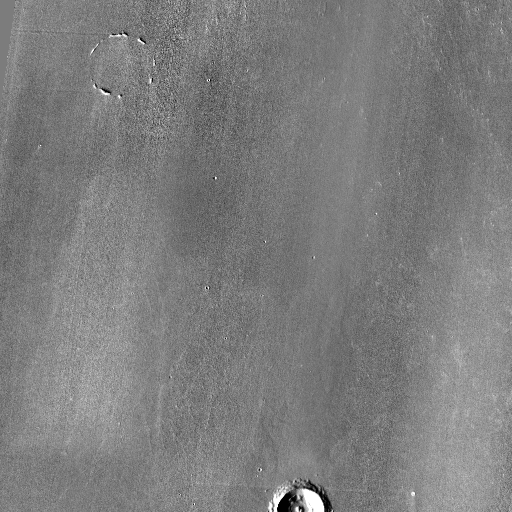
Crater classes present: Background, Other, Buried